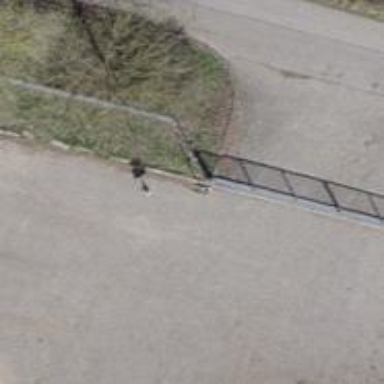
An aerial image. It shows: Gate.